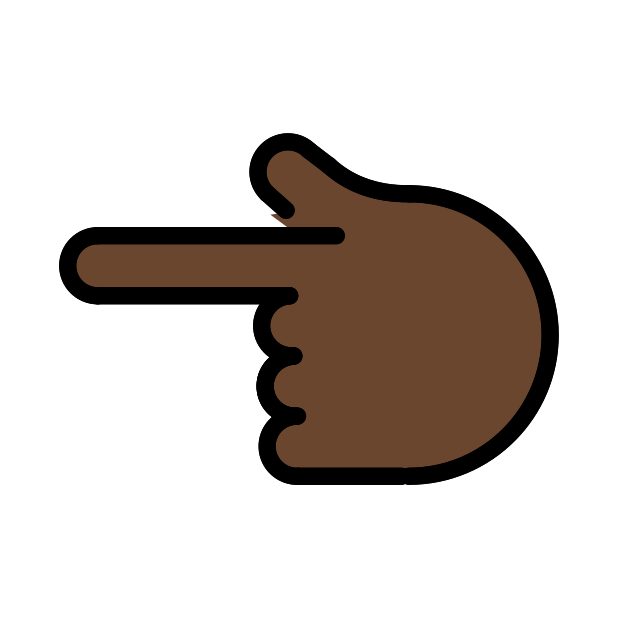
backhand index pointing left: dark skin tone